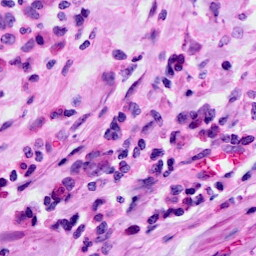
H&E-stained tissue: Cervix